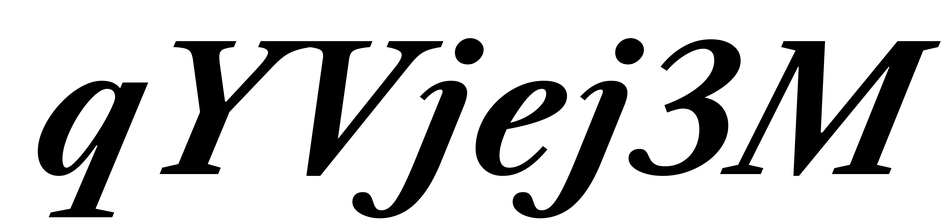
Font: LibreCaslonText-Italic_Bold_Italic